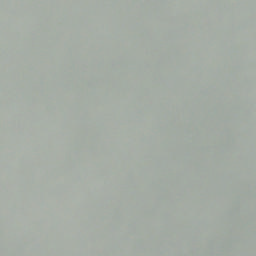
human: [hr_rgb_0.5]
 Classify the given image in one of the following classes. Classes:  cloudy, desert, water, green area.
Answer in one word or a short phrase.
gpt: cloudy